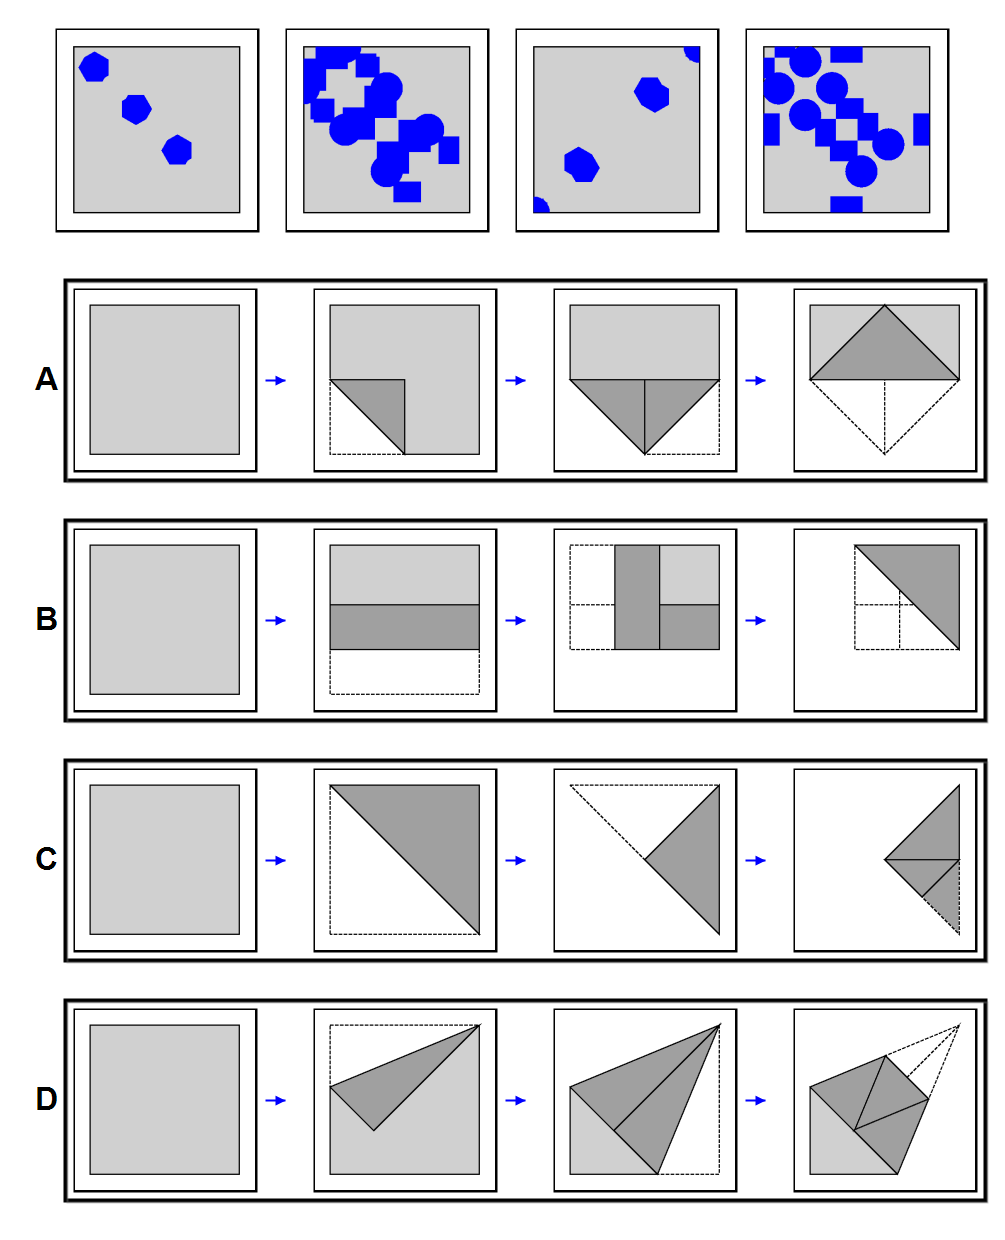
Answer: C